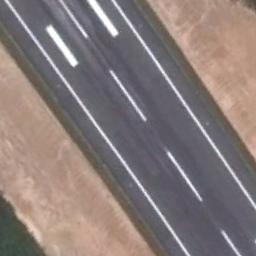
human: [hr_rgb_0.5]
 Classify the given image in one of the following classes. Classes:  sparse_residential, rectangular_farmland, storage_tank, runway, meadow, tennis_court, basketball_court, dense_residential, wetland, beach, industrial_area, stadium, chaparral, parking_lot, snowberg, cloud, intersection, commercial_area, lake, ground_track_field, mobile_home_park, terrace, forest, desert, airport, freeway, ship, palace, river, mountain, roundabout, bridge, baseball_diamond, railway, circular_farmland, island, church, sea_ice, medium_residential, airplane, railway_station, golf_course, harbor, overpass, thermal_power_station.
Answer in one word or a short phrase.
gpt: runway